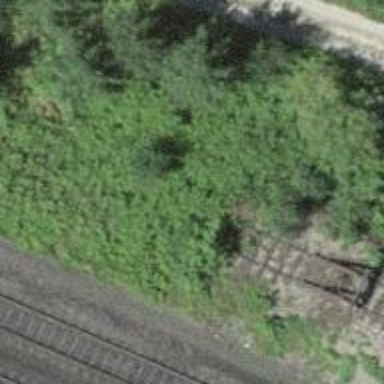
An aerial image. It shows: Railway buffer stop.